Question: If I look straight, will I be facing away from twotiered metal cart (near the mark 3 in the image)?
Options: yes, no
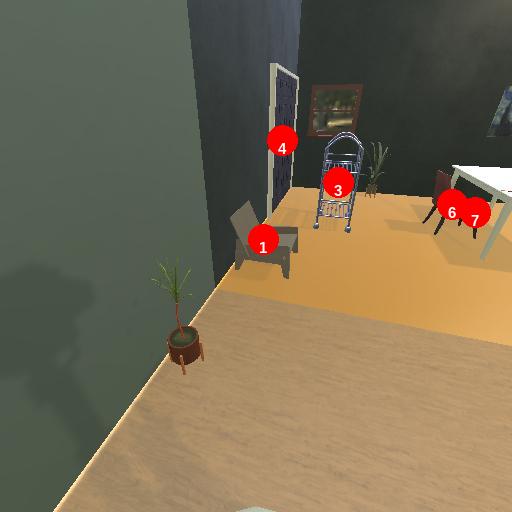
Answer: yes